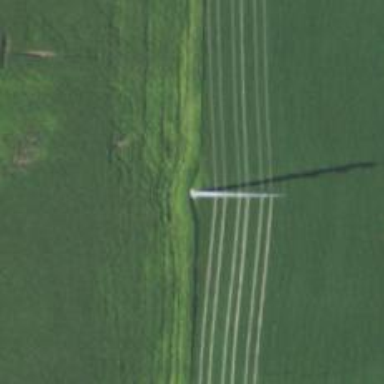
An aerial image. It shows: Power tower.